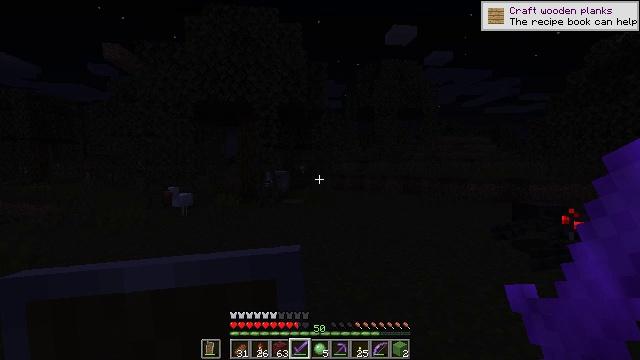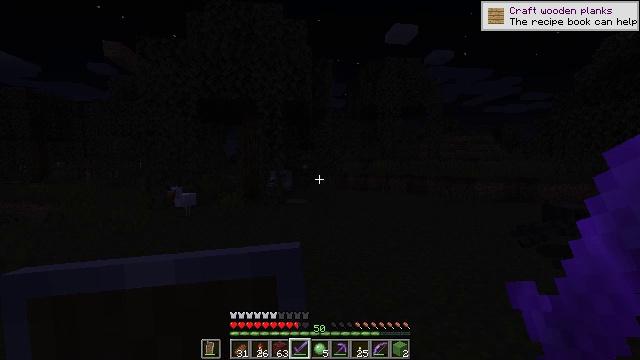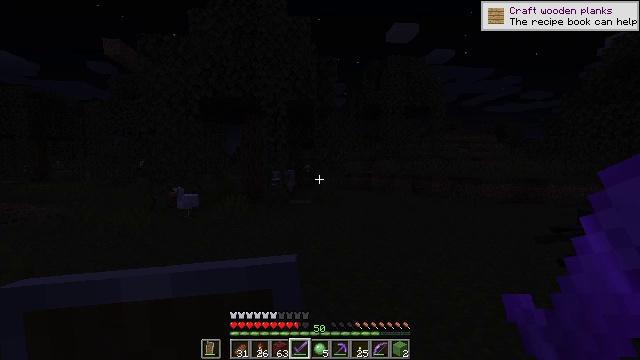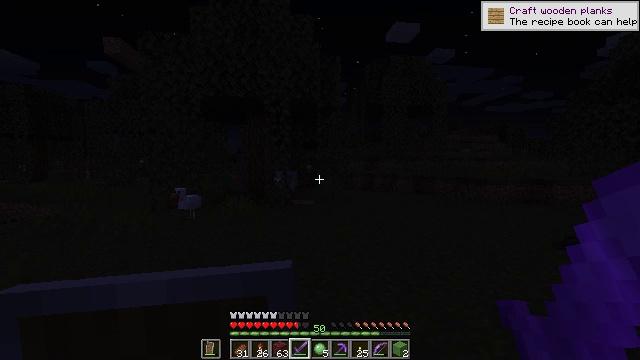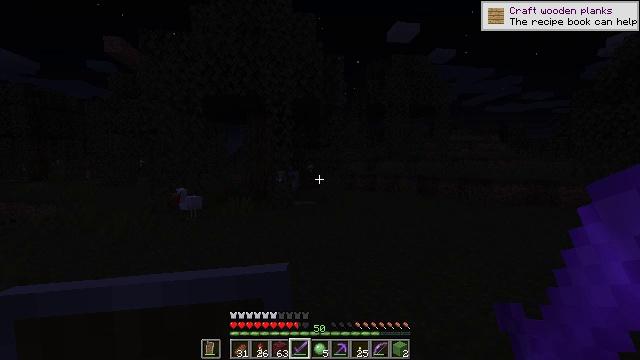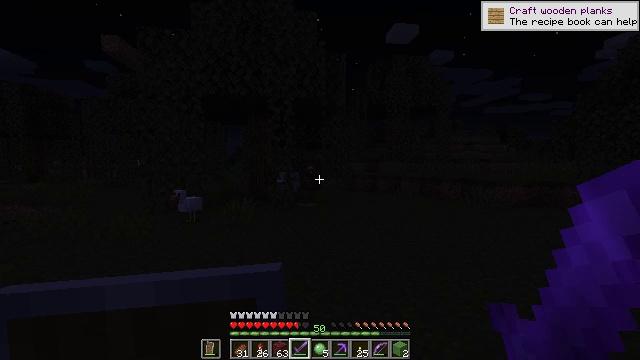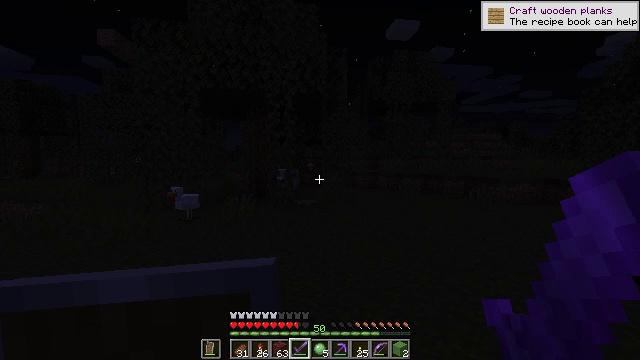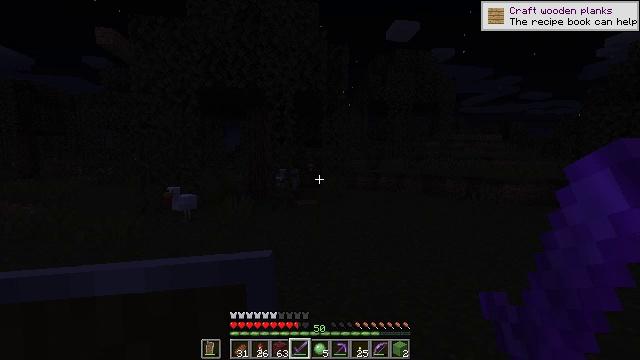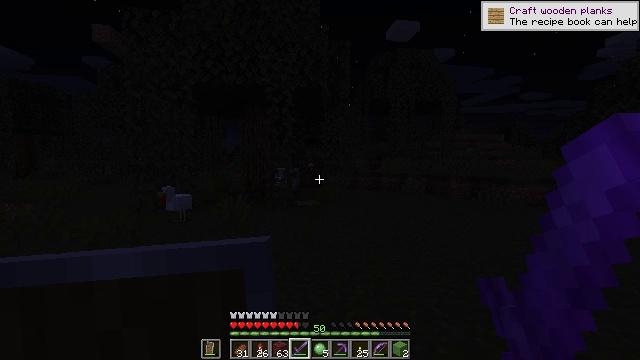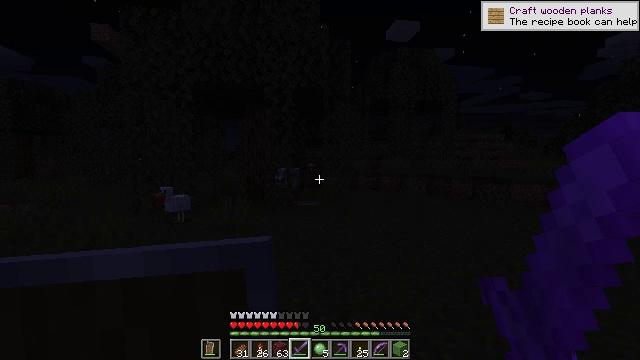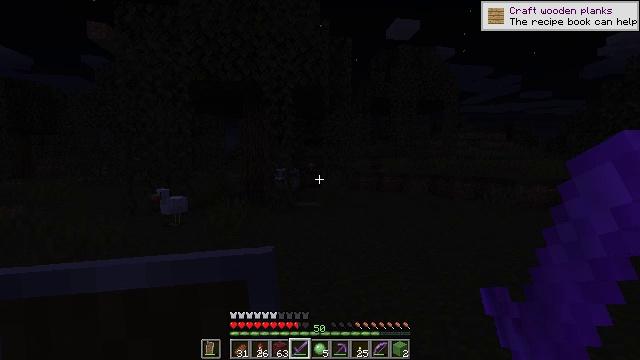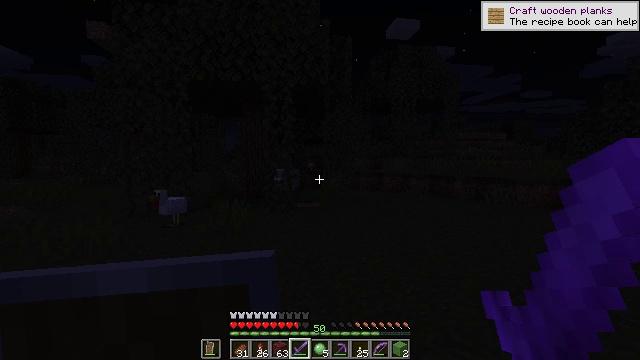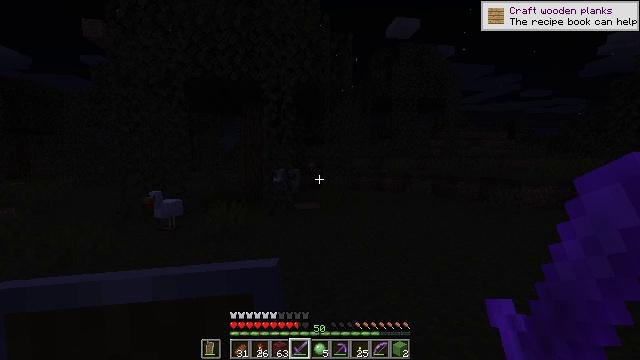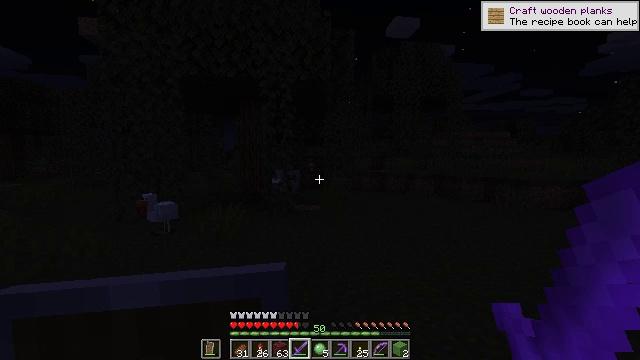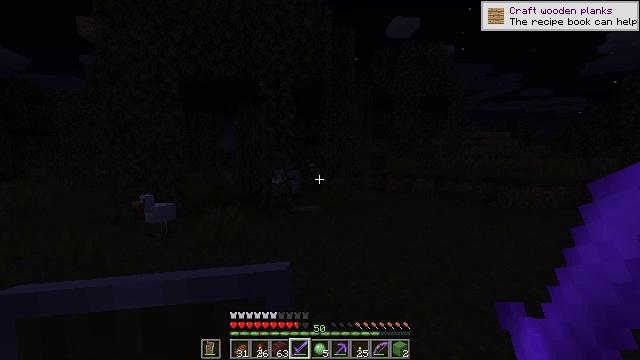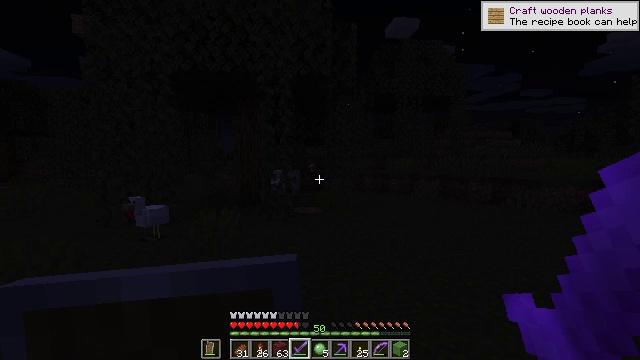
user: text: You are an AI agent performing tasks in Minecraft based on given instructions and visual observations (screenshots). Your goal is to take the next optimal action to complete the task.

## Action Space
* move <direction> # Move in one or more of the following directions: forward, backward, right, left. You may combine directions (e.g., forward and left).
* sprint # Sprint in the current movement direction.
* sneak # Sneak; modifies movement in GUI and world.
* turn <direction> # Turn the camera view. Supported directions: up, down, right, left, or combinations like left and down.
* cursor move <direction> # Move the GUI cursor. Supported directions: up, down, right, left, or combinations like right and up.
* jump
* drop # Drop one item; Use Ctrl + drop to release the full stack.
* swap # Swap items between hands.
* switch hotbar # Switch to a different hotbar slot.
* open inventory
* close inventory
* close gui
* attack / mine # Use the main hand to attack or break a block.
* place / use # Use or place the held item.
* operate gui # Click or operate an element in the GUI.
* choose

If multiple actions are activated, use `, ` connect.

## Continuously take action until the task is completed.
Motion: motion action
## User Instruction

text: Remove and gather vines.
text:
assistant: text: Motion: move forward and move left
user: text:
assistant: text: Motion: move forward and move left
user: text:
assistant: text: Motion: move forward and move left
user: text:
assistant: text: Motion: move forward and move left
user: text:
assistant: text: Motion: move forward
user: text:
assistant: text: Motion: move forward
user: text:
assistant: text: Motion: move forward
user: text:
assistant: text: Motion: move forward
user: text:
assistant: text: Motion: no_op
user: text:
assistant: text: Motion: move forward
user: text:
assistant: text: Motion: move forward
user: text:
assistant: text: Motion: move forward
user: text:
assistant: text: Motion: move forward
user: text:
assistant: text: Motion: move forward
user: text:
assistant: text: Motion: move forward
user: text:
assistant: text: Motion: move forward
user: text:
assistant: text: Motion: move forward
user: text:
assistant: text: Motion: move forward
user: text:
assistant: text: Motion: move forward
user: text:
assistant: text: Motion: move forward
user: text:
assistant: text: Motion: move forward
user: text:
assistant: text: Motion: move forward
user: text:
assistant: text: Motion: move forward
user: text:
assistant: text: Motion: move forward
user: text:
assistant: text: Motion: move forward
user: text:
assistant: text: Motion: move forward
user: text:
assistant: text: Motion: move forward
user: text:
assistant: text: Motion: move forward
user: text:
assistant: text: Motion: move forward
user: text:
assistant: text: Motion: move forward